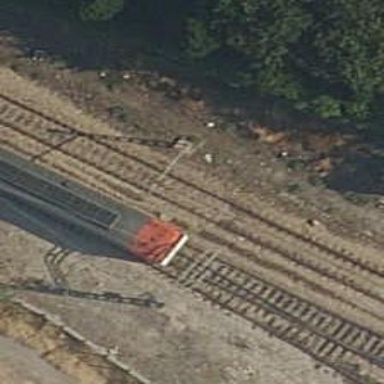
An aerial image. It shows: Railway with electrified contact lines.